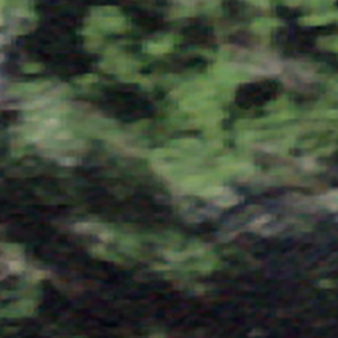
Label: other